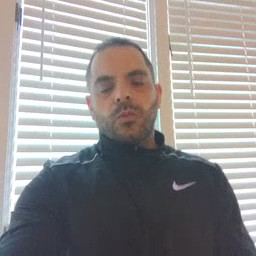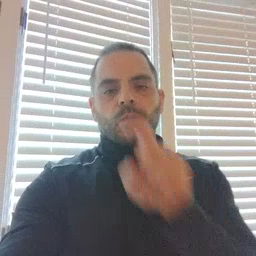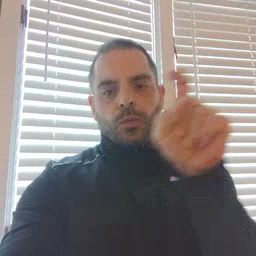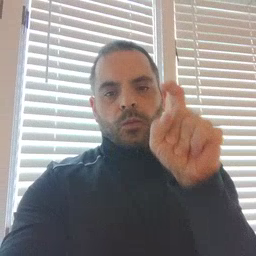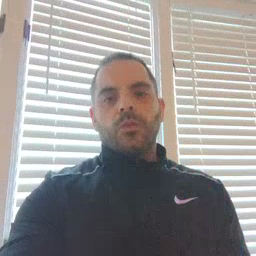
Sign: closet